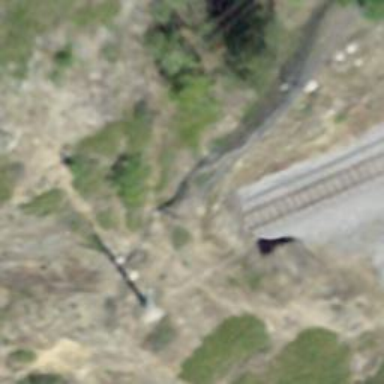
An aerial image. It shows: Narrow-gauge railway tunnel with electrified contact line.